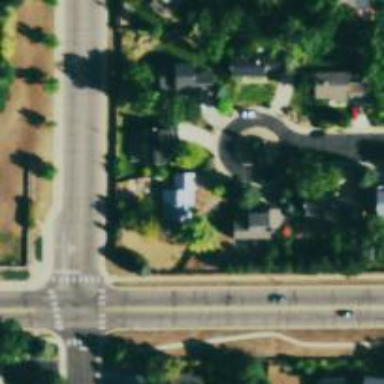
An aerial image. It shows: Turning loop on the road.